Brain MRI, t1w sequence, axial 2D slice.
Patient: age 50, sex M, weight 95 kg, height 1.95 m
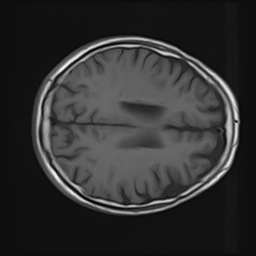